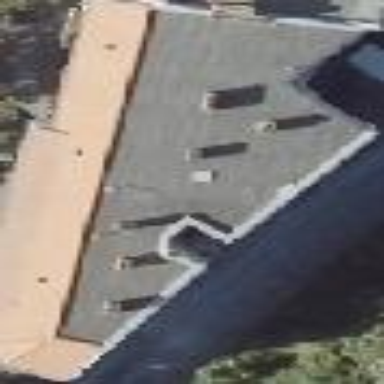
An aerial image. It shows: Building with apartments featuring unique double saltbox roof shape.